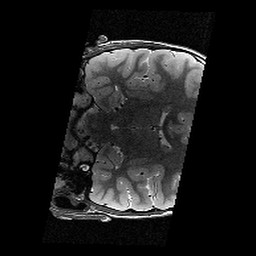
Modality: T2w
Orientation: coronal
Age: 10
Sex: male
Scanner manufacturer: siemens
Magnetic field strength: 3 T
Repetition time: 9.23 s
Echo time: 0.067 s